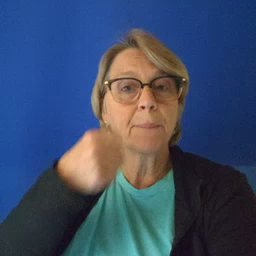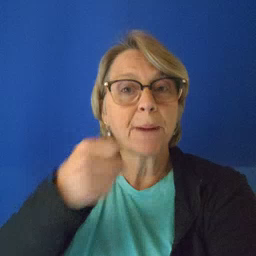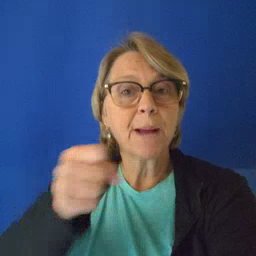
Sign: make